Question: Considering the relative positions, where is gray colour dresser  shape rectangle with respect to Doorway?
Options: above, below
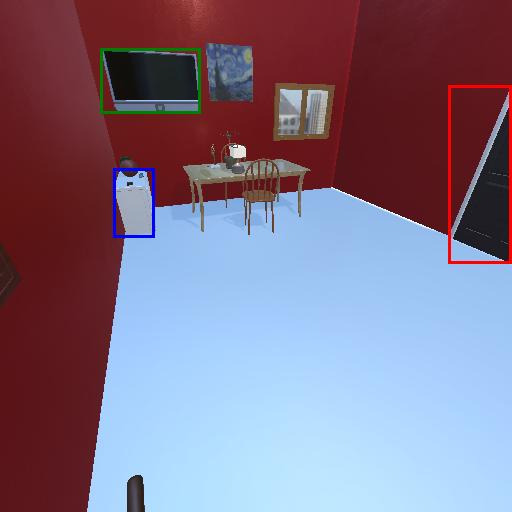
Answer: above